Question: I have applied 'border-radius' on a div and the result is very poor rendering in IE9.
I know that I am probably asking for too much, but still this is something that should not happen at all.
It is very dificult to explain to a client what sub-pixel anti-aliasing is.
This is my CSS:
'''
-moz-border-radius: 10px;
-webkit-border-radius: 10px;
border-radius: 10px;
'''

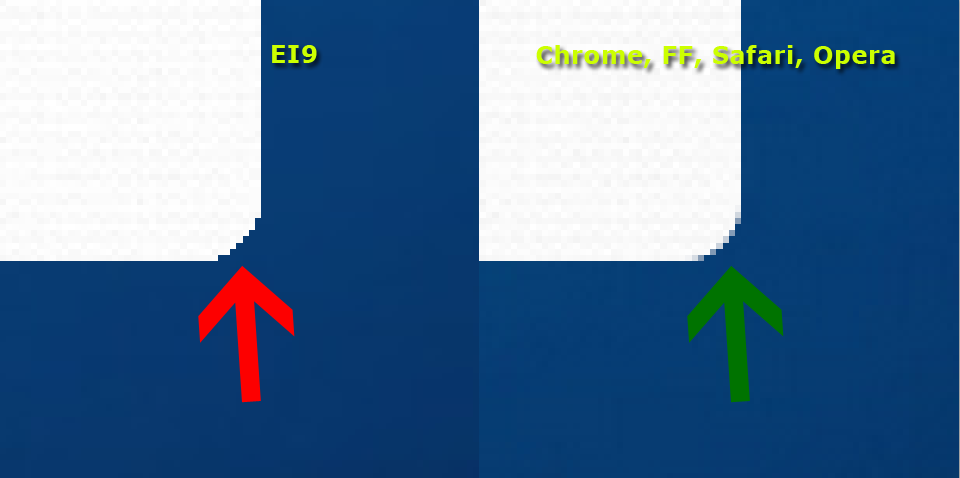
Answer: I believe I know what the problem is. It looks like you're using a background image in the element with the rounded corners. IE doesn't like that. If that is indeed what is causing your issue then you can solve it by adding a second element.
the parent element needs to have the rounded edges and overflow hidden. The child elements gets the background image.
I've only been able to test this in IE10 on the windows 8 release preview (which has the same problem) but I'm fairly certain it's the same in IE9.
Example code:
'''
.wrap {
margin: 100px auto;
width: 80%;
border-radius: 50%;
overflow: hidden;
}
.wrap .content {
min-height: 400px;
background: url('bg.jpg');
}
'''